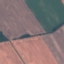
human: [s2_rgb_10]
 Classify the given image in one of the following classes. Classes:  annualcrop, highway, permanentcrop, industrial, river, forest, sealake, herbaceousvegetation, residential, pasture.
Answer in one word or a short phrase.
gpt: AnnualCrop